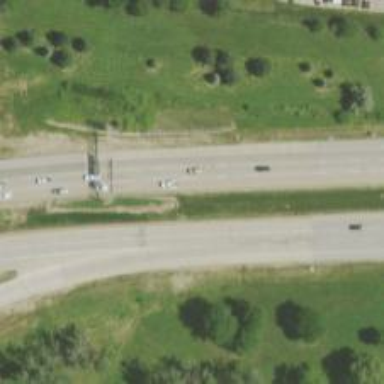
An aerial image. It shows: Primary highway.